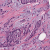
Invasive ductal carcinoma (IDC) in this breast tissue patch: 1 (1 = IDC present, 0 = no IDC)